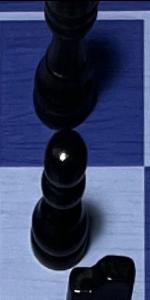
Label: Pawn_Black